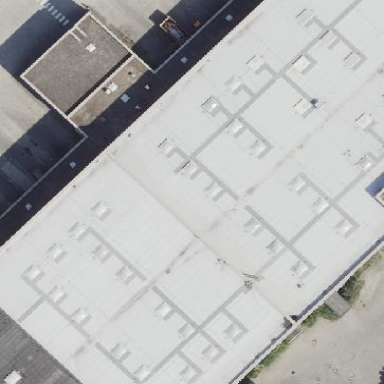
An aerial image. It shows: Manufacturing building.